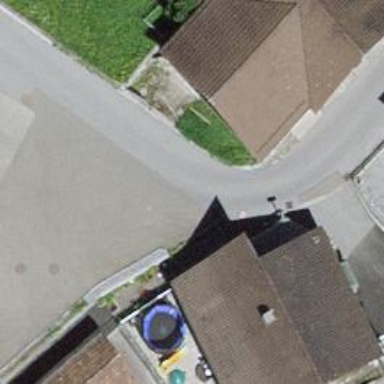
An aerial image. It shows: Asphalt road in residential area.